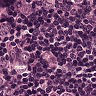
Metastatic tissue present: yes